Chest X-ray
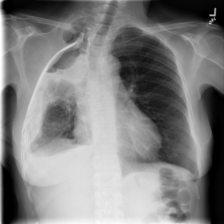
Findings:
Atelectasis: negative
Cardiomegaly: negative
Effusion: negative
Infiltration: negative
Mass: negative
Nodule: negative
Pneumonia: negative
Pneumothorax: negative
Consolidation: negative
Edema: negative
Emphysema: negative
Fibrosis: negative
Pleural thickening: negative
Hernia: negative